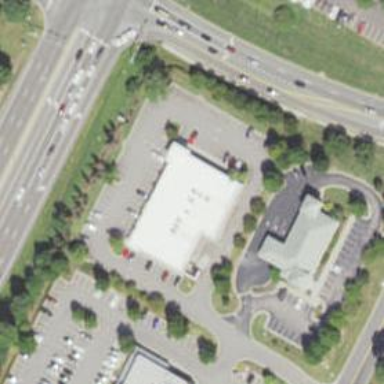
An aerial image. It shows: Pharmacy providing healthcare services.